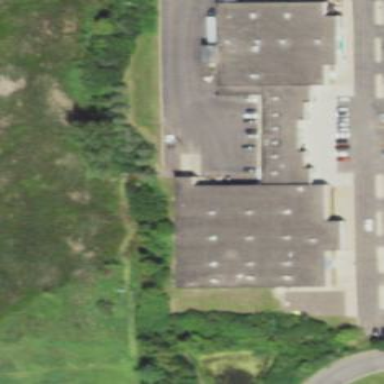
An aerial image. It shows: Mall building.